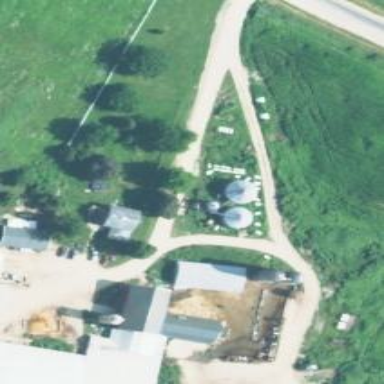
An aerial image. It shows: Silo.